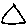
Label: triangle